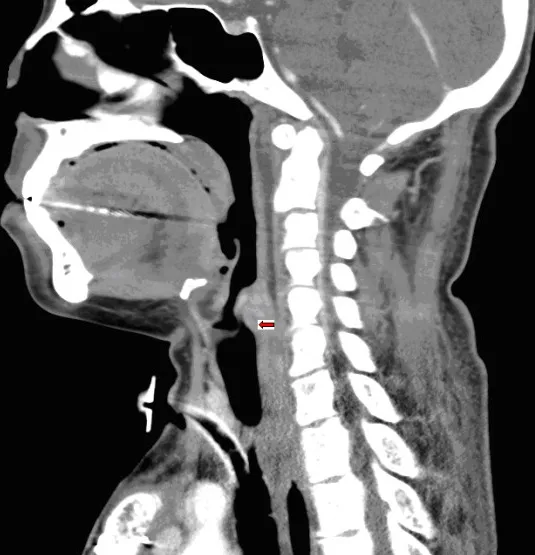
Sagittal and coronal view of the CT scan showing a short segment stenosis just above the tracheostomy.
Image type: radiology (ct)